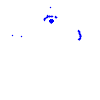
Particle: kaon